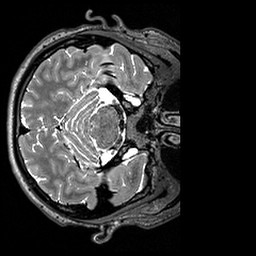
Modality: T2w
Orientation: axial
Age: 21
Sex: male
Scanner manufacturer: siemens
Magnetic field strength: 3 T
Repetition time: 3.2 s
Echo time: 0.408 s